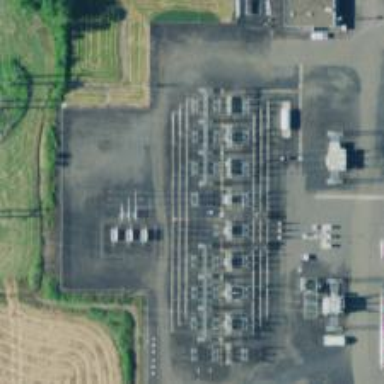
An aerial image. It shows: Outdoor switch for power.